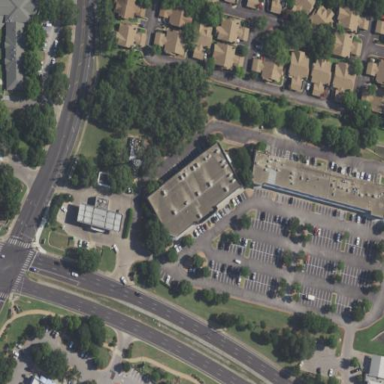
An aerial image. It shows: Fitness center building.